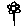
Label: flower